Question: I am trying to automate the 'GoogleAuth' process when using the 'pydrive' library (<URL>.
I've set up the pydrive and the google API such that my 'secret_client.json' works but it requires web authentication for gdrive access every time i run my script:
'''
from pydrive.auth import GoogleAuth
from pydrive.drive import GoogleDrive
gauth = GoogleAuth()
gauth.LocalWebserverAuth()
drive = GoogleDrive(gauth)
textfile = drive.CreateFile()
textfile.SetContentFile('eng.txt')
textfile.Upload()
print textfile
drive.CreateFile({'id':textfile['id']}).GetContentFile('eng-dl.txt')
'''
'eng.txt' is just a textfile. Moreover when I try to use the above script while I am logged into another account. 'eng.txt''secret_client.json'
From the previous post, I've tried the following to automate the verification process but it's giving error messages:
'''
import base64, httplib2
from pydrive.auth import GoogleAuth
from pydrive.drive import GoogleDrive
from apiclient.discovery import build
from oauth2client.client import SignedJwtAssertionCredentials
from pydrive.auth import GoogleAuth
from pydrive.drive import GoogleDrive
#gauth = GoogleAuth()
#gauth.LocalWebserverAuth()
# from google API console - convert private key to base64 or load from file
id = "464269119984-j3oh4aj7pd80mjae2sghnua3thaigugu.apps.googleusercontent.com"
key = base64.b64decode('COaV9QUlO1OdqtjMiUS6xEI8')
credentials = SignedJwtAssertionCredentials(id, key, scope='https://www.googleapis.com/auth/drive')
credentials.authorize(httplib2.Http())
gauth = GoogleAuth()
gauth.credentials = credentials
drive = GoogleDrive(gauth)
drive = GoogleDrive(gauth)
textfile = drive.CreateFile()
textfile.SetContentFile('eng.txt')
textfile.Upload()
print textfile
drive.CreateFile({'id':textfile['id']}).GetContentFile('eng-dl.txt')
'''
Error:
'''
Traceback (most recent call last):
File "/home/alvas/git/SeedLing/cloudwiki.py", line 29, in <module>
textfile.Upload()
File "/usr/local/lib/python2.7/dist-packages/pydrive/files.py", line 216, in Upload
self._FilesInsert(param=param)
File "/usr/local/lib/python2.7/dist-packages/pydrive/auth.py", line 53, in _decorated
self.auth.Authorize()
File "/usr/local/lib/python2.7/dist-packages/pydrive/auth.py", line 422, in Authorize
self.service = build('drive', 'v2', http=self.http)
File "/usr/local/lib/python2.7/dist-packages/oauth2client/util.py", line 132, in positional_wrapper
return wrapped(*args, **kwargs)
File "/usr/local/lib/python2.7/dist-packages/apiclient/discovery.py", line 192, in build
resp, content = http.request(requested_url)
File "/usr/local/lib/python2.7/dist-packages/oauth2client/util.py", line 132, in positional_wrapper
return wrapped(*args, **kwargs)
File "/usr/local/lib/python2.7/dist-packages/oauth2client/client.py", line 475, in new_request
self._refresh(request_orig)
File "/usr/local/lib/python2.7/dist-packages/oauth2client/client.py", line 653, in _refresh
self._do_refresh_request(http_request)
File "/usr/local/lib/python2.7/dist-packages/oauth2client/client.py", line 677, in _do_refresh_request
body = self._generate_refresh_request_body()
File "/usr/local/lib/python2.7/dist-packages/oauth2client/client.py", line 861, in _generate_refresh_request_body
assertion = self._generate_assertion()
File "/usr/local/lib/python2.7/dist-packages/oauth2client/client.py", line 977, in _generate_assertion
private_key, self.private_key_password), payload)
File "/usr/local/lib/python2.7/dist-packages/oauth2client/crypt.py", line 131, in from_string
pkey = crypto.load_pkcs12(key, password).get_privatekey()
OpenSSL.crypto.Error: [('asn1 encoding routines', 'ASN1_get_object', 'header too long')]
'''
My authentication on gdrive api looks like this:

'secret_client.json'
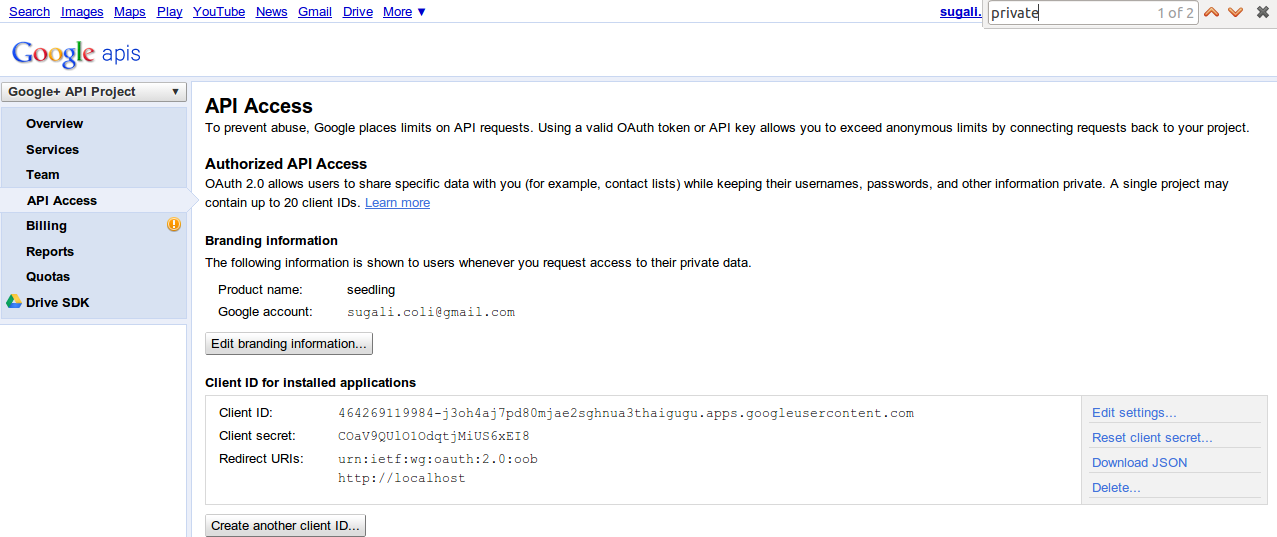
Answer: First, you're misunderstanding one very important bit of how this works:
> when I try to use the above script while I am logged into another
account. It doesn't upload the eng.txt into my gdrive that generated
the secret_client.json but the account that was logged in when I
authorize the authentication
This is exactly how it's supposed to work. You, as the developer, distribute 'client_secret.json' with your application, and that file is used by PyDrive to authenticate with Google. Google wants to know how many API requests are being made by each application out there for all sorts of reasons (metrics, charge the account, revoke access, etc.), so it requires the application to authenticate itself.
Now, when your application runs 'LocalWebserverAuth', it's authenticating the with Google. The client, of course, is the person actually using your application. In this case, the developer and client are the same person (you), but imagine your want to distribute your application to a million different people. They need to be able to authenticate themselves and upload files to their own Drive account, rather that having them all end up in yours (the developer), who provided 'client_secret.json'.
That said, it's really just a very minor change to make it so your app doesn't have to ask the client to authenticate every time you run the app. You just need to use <URL>.
'''
from pydrive.auth import GoogleAuth
from pydrive.drive import GoogleDrive
gauth = GoogleAuth()
# Try to load saved client credentials
gauth.LoadCredentialsFile("mycreds.txt")
if gauth.credentials is None:
# Authenticate if they're not there
gauth.LocalWebserverAuth()
elif gauth.access_token_expired:
# Refresh them if expired
gauth.Refresh()
else:
# Initialize the saved creds
gauth.Authorize()
# Save the current credentials to a file
gauth.SaveCredentialsFile("mycreds.txt")
drive = GoogleDrive(gauth)
textfile = drive.CreateFile()
textfile.SetContentFile('eng.txt')
textfile.Upload()
print textfile
drive.CreateFile({'id':textfile['id']}).GetContentFile('eng-dl.txt')
'''